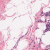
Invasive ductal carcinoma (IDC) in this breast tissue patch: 0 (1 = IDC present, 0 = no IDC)